You are looking at a signal-to-image encoding: consecutive vibration samples arranged as the rows of a grayscale square. What is the most likely bearing condition (normal, inner_race, outer_race, ball)?
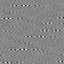
Answer: inner_race